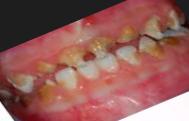
Condition: Caries